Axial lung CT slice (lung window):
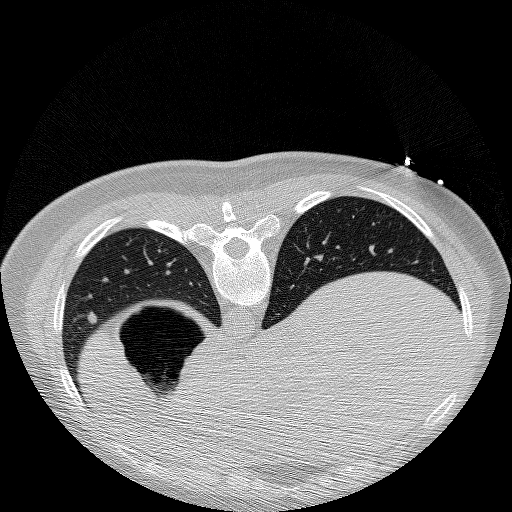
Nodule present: yes
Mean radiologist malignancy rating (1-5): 3.5